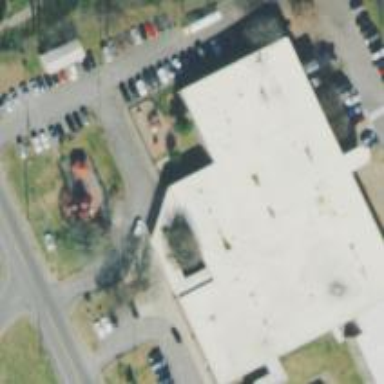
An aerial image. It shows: Elementary school.